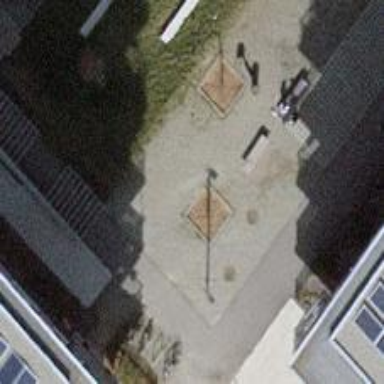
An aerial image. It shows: Bicycle parking area with stands.